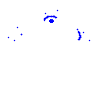
Particle: kaon